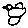
Label: bird